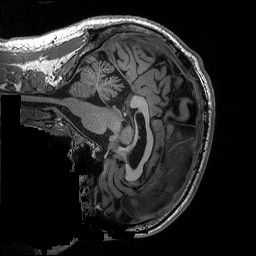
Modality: T1w
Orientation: sagittal
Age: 34
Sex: male
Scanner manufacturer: siemens
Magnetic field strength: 3 T
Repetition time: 2.3 s
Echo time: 0.00298 s